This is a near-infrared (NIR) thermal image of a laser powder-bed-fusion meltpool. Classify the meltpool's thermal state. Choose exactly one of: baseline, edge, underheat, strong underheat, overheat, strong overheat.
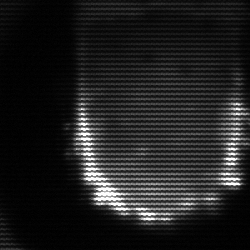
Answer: baseline